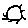
Label: sun